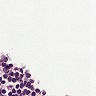
Metastatic tissue present: no